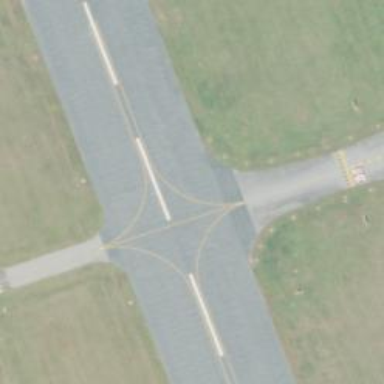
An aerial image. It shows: Image of taxiway at airport.